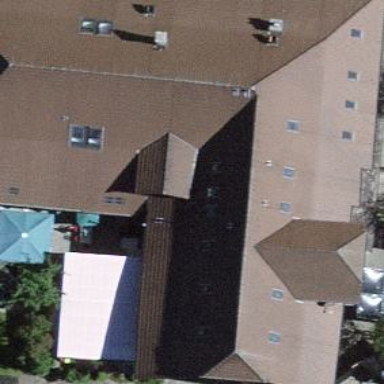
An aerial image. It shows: Restaurant in building.